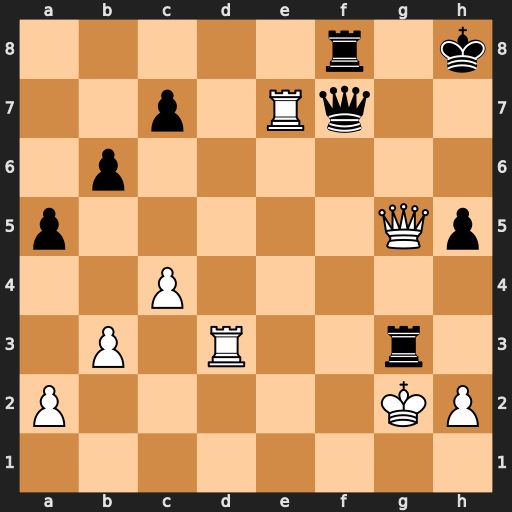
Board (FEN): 5r1k/2p1Rq2/1p6/p5Qp/2P5/1P1R2r1/P5KP/8
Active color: w
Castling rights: -
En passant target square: -
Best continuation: Kxg3 Qf2+ Kh3 Qf1+ Kh4